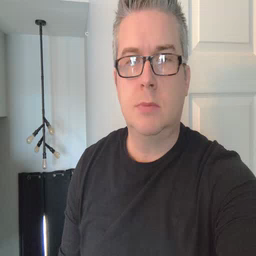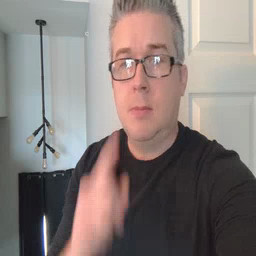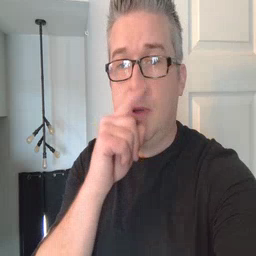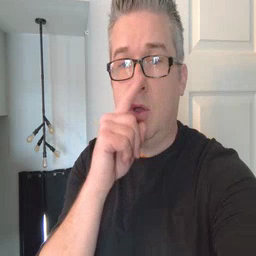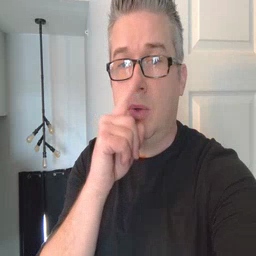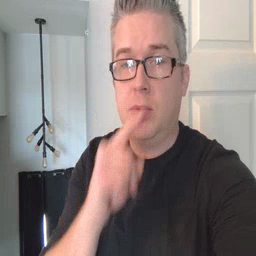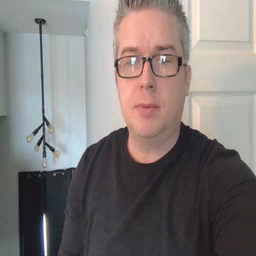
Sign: mouse